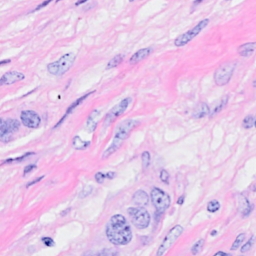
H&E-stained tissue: Breast